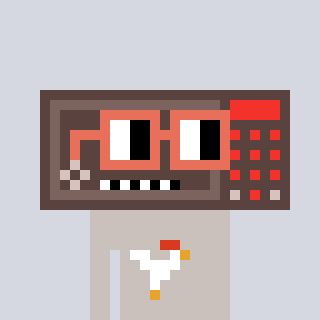
a pixel art character with square orange glasses, a wallsafe-shaped head and a foggrey-colored body on a cool background